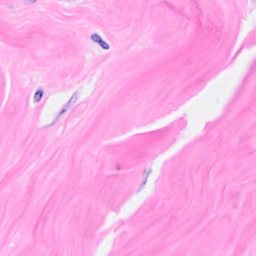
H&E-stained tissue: Breast